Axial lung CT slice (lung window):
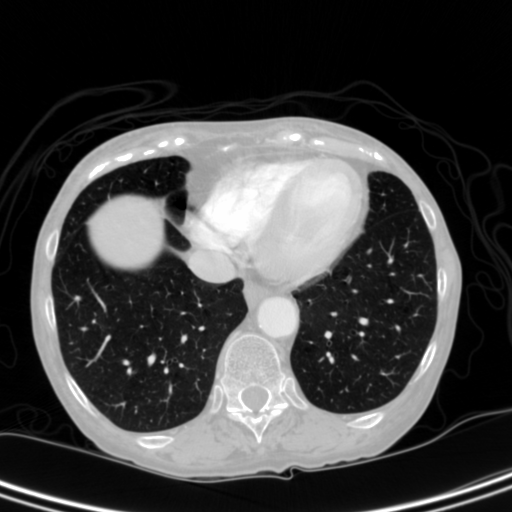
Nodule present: no